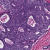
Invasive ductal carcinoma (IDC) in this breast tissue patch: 1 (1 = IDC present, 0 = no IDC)